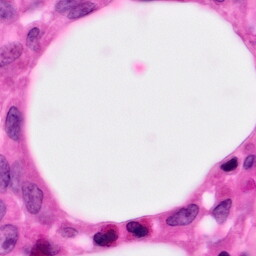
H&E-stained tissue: Pancreatic